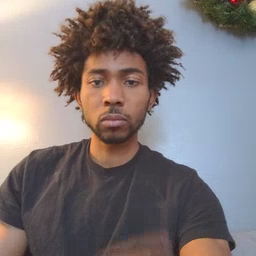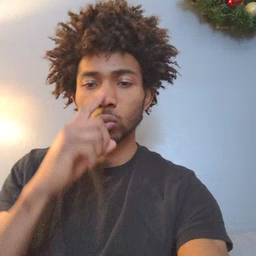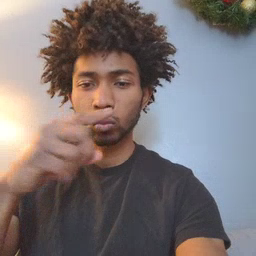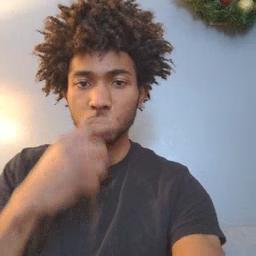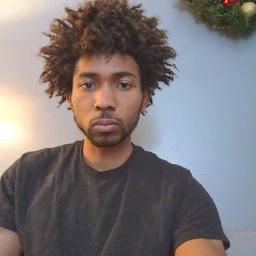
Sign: noisy